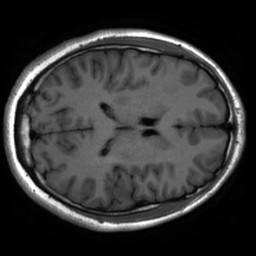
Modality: inplaneT1
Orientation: axial
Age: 20
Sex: male
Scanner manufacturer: ge
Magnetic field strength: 3 T
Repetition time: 2.5 s
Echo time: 0.02513 s